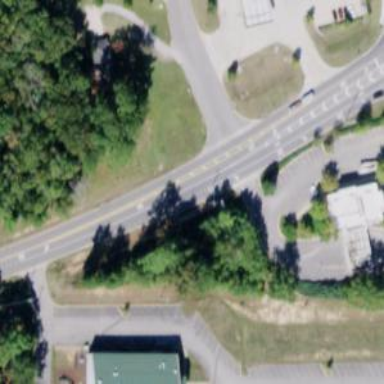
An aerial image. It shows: Road with stop sign.